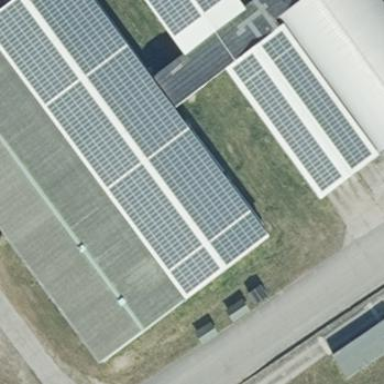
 consisting of solar photovoltaic panels."